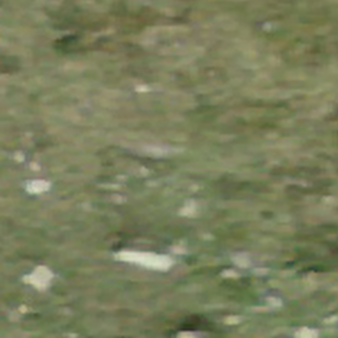
Label: other